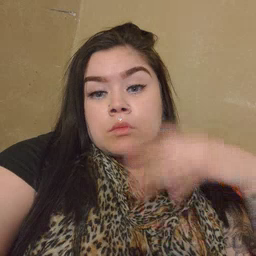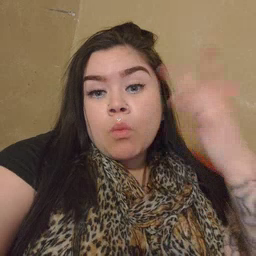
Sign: why